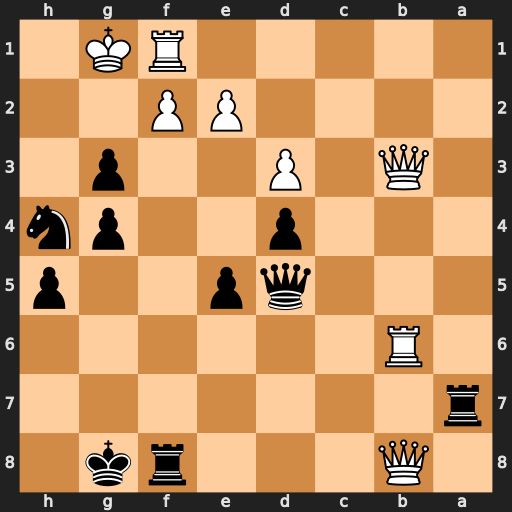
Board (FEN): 1Q3rk1/r7/1R6/3qp2p/3p2pn/1Q1P2p1/4PP2/5RK1
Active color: b
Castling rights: -
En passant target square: -
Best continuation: gxf2+ Kh2 Qxb3 Rxb3 Rxb8 Rxb8+ Kg7